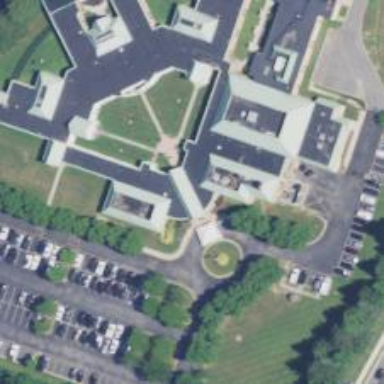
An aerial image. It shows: Hospital.